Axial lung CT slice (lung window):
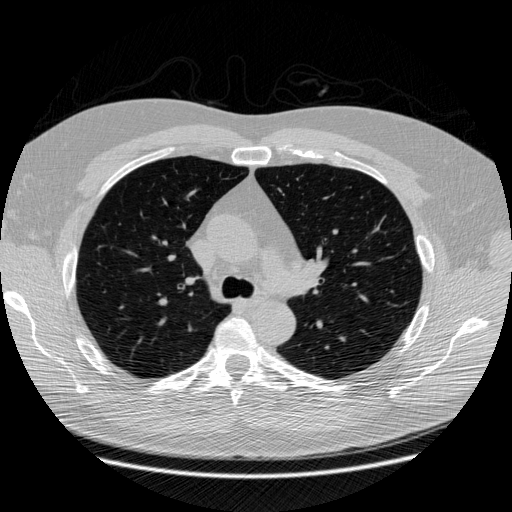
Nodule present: no